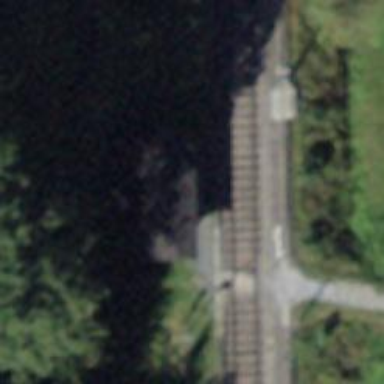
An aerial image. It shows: Railway halt.